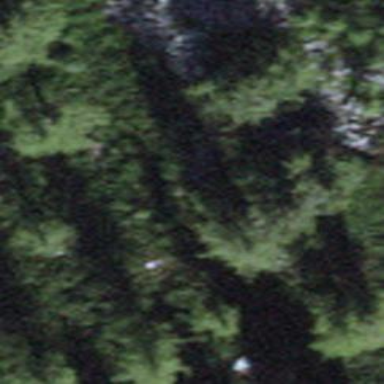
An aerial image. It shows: Forest area.